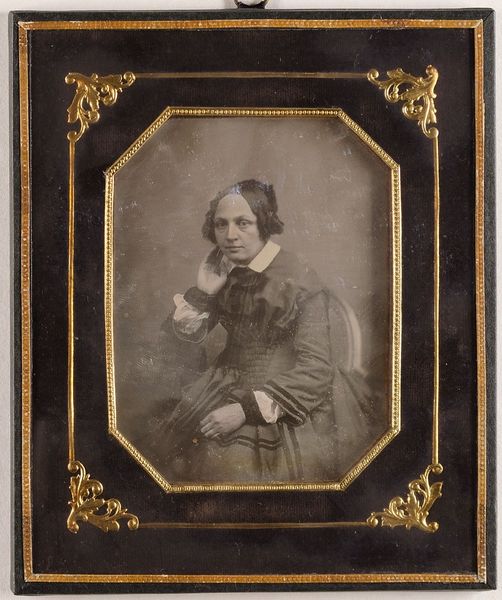
Titel: Unbekannte Frau
Standort: Hamburg
Institution: Museum für Kunst und Gewerbe Hamburg
Schlagwörter: frau, gesten, portrait, figur, mimik, foto, fotografie, photographie, posen, photo, lichtbild, daguerreotypie, bildwerke, angewandte und bildende kunst, hessische systematik, porträt, porträtfotografie, porträtphotographie, hüftbild